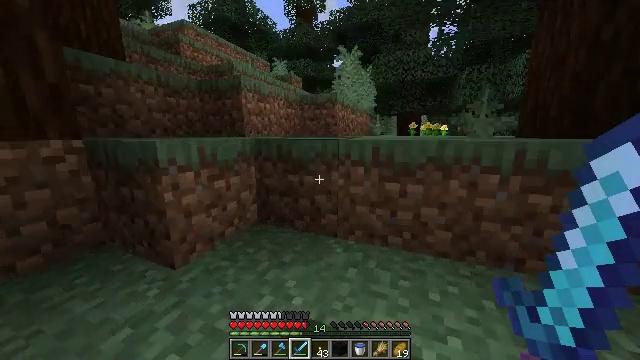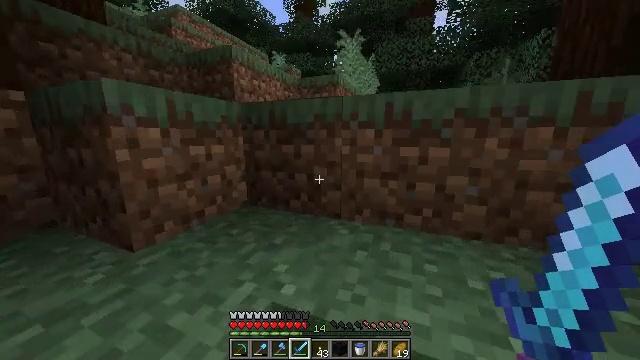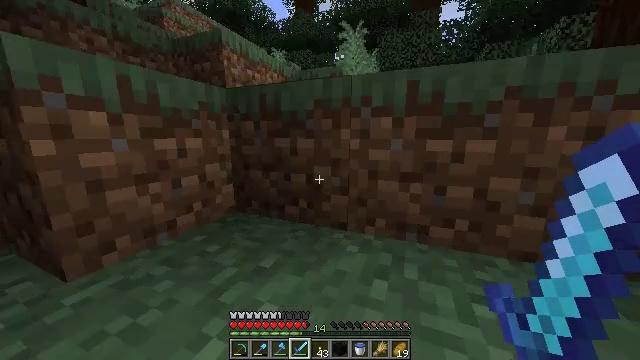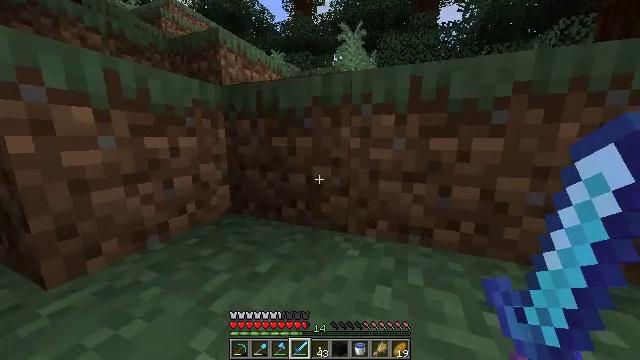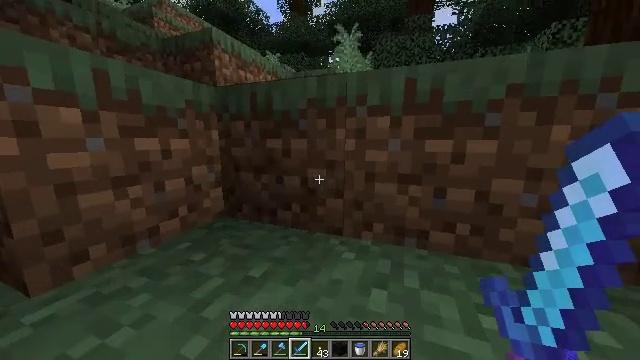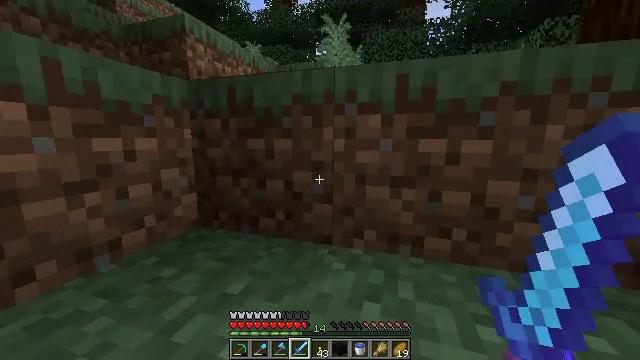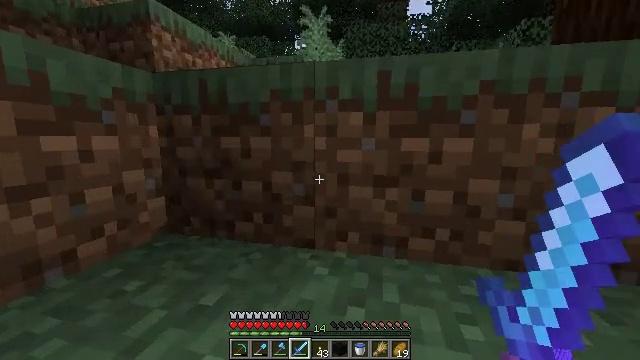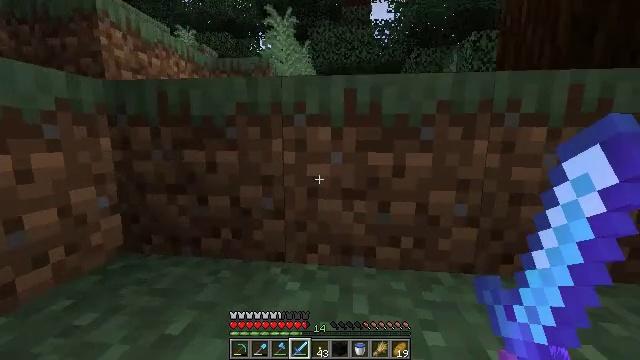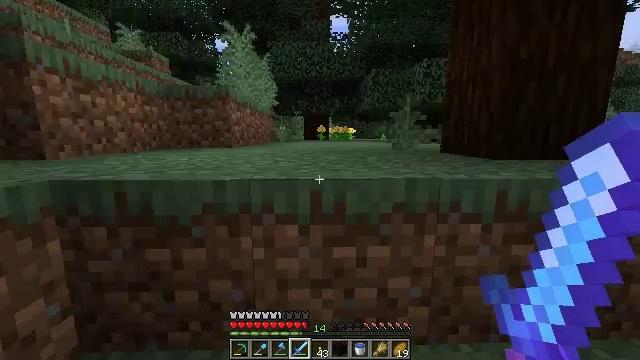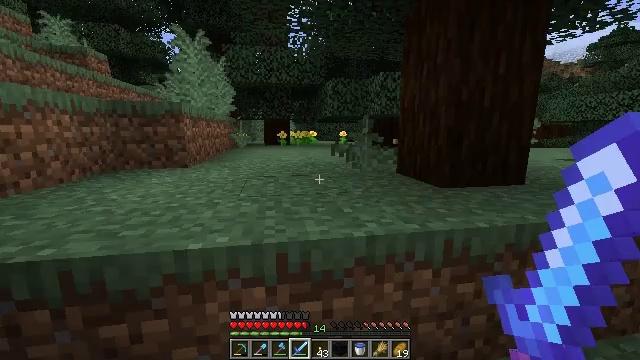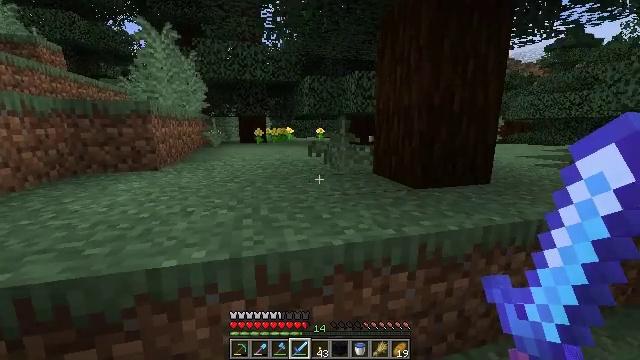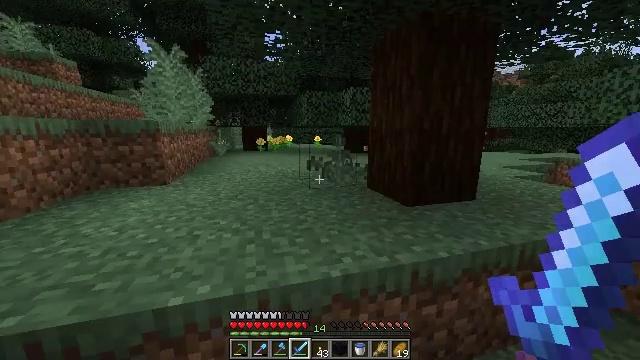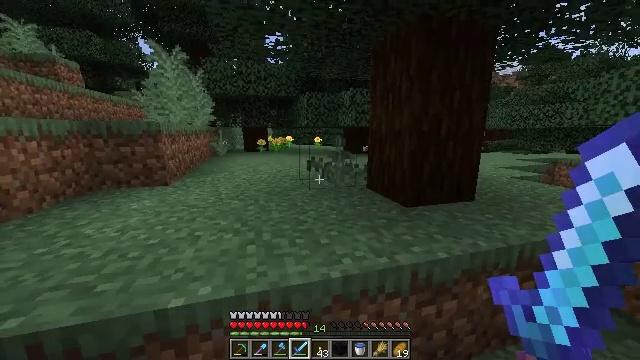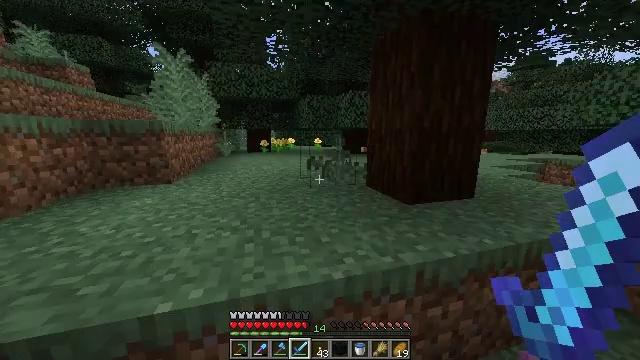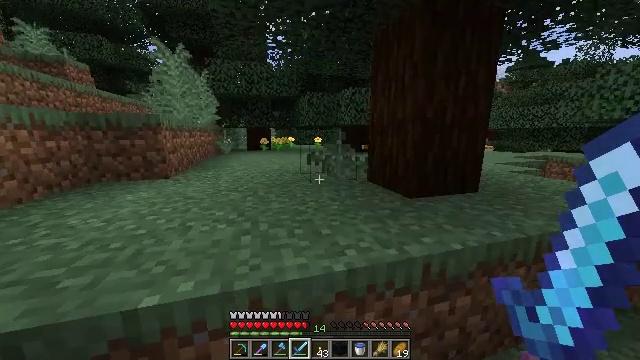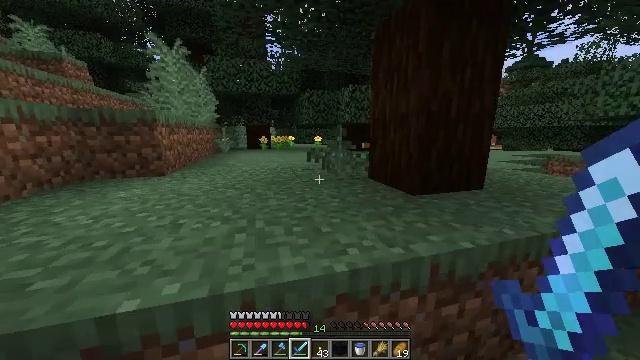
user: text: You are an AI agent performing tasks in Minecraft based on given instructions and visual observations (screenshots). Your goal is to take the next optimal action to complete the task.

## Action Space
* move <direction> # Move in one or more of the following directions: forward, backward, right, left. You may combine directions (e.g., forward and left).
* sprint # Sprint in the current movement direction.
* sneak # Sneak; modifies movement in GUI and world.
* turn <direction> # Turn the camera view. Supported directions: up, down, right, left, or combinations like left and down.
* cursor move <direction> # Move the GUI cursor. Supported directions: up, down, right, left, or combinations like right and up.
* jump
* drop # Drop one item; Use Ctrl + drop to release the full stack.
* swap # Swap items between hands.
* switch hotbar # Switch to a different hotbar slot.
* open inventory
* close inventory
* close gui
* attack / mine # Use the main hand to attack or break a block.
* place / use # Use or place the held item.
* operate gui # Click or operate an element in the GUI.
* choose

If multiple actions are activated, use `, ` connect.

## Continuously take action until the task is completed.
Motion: motion action
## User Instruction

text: Gather materials from the sweet berry bush.
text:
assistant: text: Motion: move forward, sprint, jump
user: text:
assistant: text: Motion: move forward, sprint
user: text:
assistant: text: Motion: move forward, sprint
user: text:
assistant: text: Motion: move forward, sprint, turn right
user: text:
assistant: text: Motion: move forward, sprint, turn right
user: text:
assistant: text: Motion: move forward, sprint, turn right
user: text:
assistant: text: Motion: move forward, sprint, turn right, jump
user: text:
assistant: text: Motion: move forward, sprint, turn right, jump
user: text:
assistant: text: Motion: move forward, sprint, turn right, jump
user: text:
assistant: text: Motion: move forward, sprint, turn right and down, jump
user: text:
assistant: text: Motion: move forward, sprint, jump
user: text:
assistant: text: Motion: move forward, sprint
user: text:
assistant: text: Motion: move forward, sprint
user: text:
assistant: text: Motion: move forward, sprint
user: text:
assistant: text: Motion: move forward, sprint
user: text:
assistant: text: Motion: move forward, sprint
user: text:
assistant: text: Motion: move forward, sprint
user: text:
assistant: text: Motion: move forward, sprint
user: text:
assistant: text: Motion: no_op
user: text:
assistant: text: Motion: move left
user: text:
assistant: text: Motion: move left
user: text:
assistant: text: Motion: move left
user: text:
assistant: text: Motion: move left
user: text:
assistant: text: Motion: move left
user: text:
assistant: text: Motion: move left
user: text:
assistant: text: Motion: move left
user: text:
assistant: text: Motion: move left
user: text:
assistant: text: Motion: move left, turn right and down, jump
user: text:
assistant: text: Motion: move left, turn right, jump
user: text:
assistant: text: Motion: move left, turn right, jump